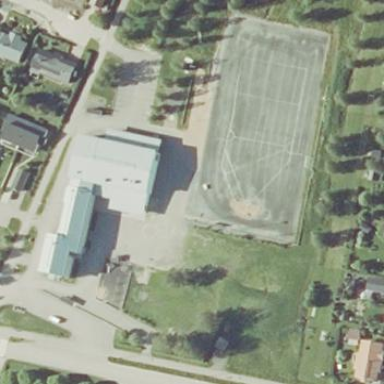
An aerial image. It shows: School.